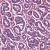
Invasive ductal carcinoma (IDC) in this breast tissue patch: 1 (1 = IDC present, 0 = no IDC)